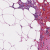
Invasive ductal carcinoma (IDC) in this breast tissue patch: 0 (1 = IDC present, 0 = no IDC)